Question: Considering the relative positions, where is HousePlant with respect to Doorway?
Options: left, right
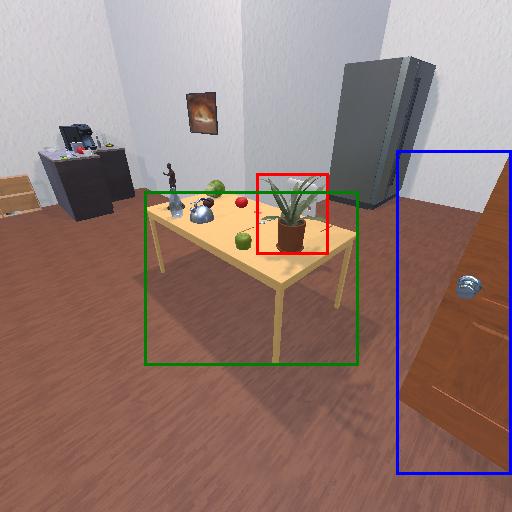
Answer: left